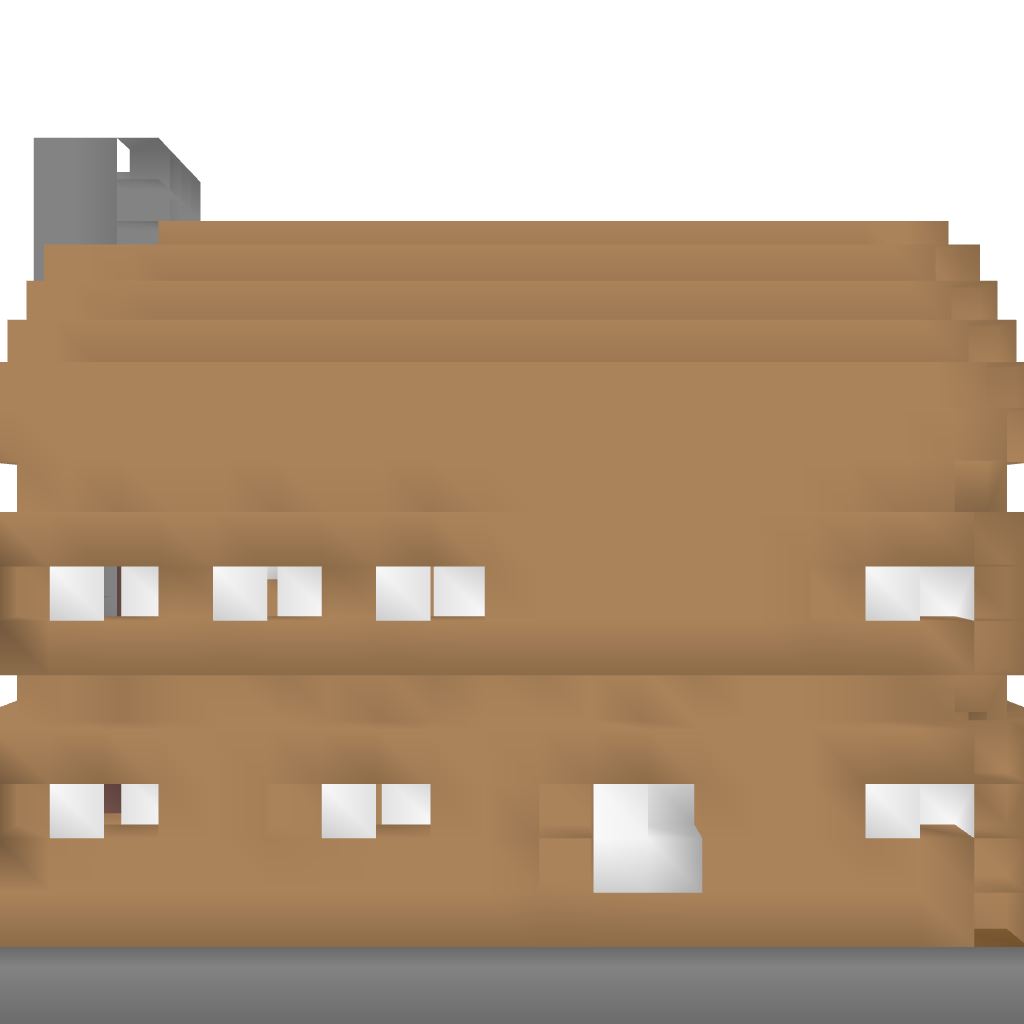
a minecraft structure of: Large Wooden Lodge bad low quality